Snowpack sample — Snodgrass Mountain, Crested Butte, Colorado (2/4/25, 12:06 PM MST)
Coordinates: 38.923, -106.968
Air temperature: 35 °F
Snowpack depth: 80 cm
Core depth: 60 cm
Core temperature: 32 °F
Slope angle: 14°, slope face: 78°
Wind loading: low
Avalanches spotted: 0
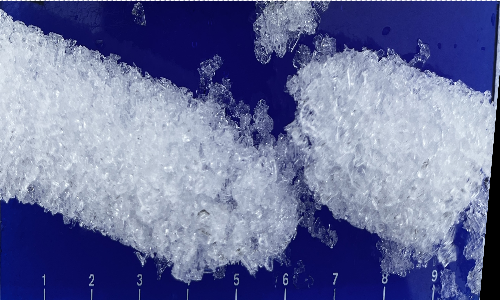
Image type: core
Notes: No avalanches nearby, unusually warm weather for the last month reported by residents, Collected 25 yards from treeline